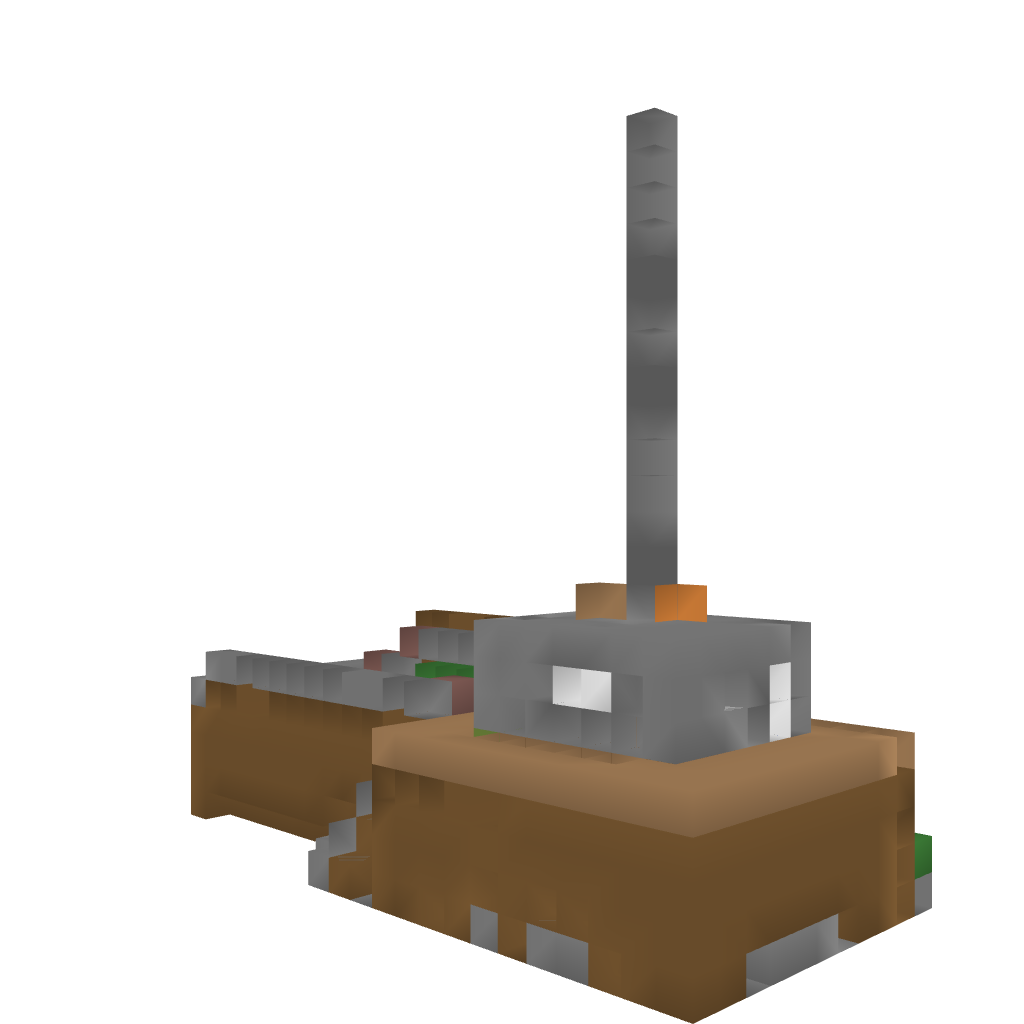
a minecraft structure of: Small House bad low quality